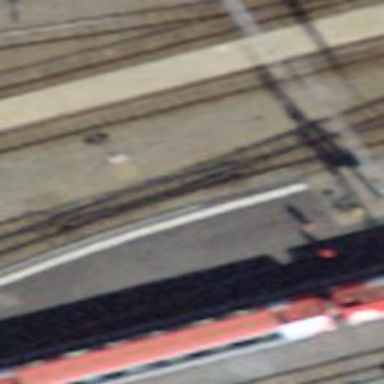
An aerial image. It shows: Narrow gauge railway siding with one track. The railway line is electrified with contact line.